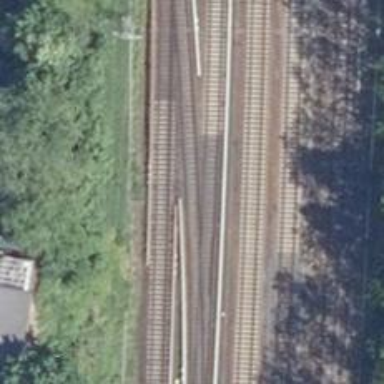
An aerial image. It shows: Light rail railway electrified with contact line.